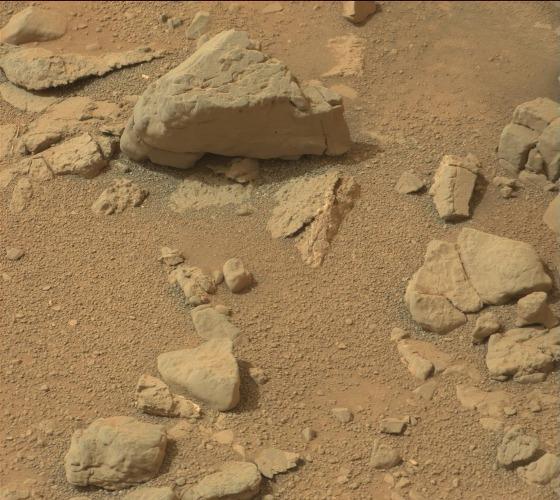
Terrain classes present: Bedrock, Gravel / Sand / Soil, Rock, Shadow